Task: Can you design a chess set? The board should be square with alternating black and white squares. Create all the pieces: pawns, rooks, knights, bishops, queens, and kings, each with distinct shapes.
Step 1194:
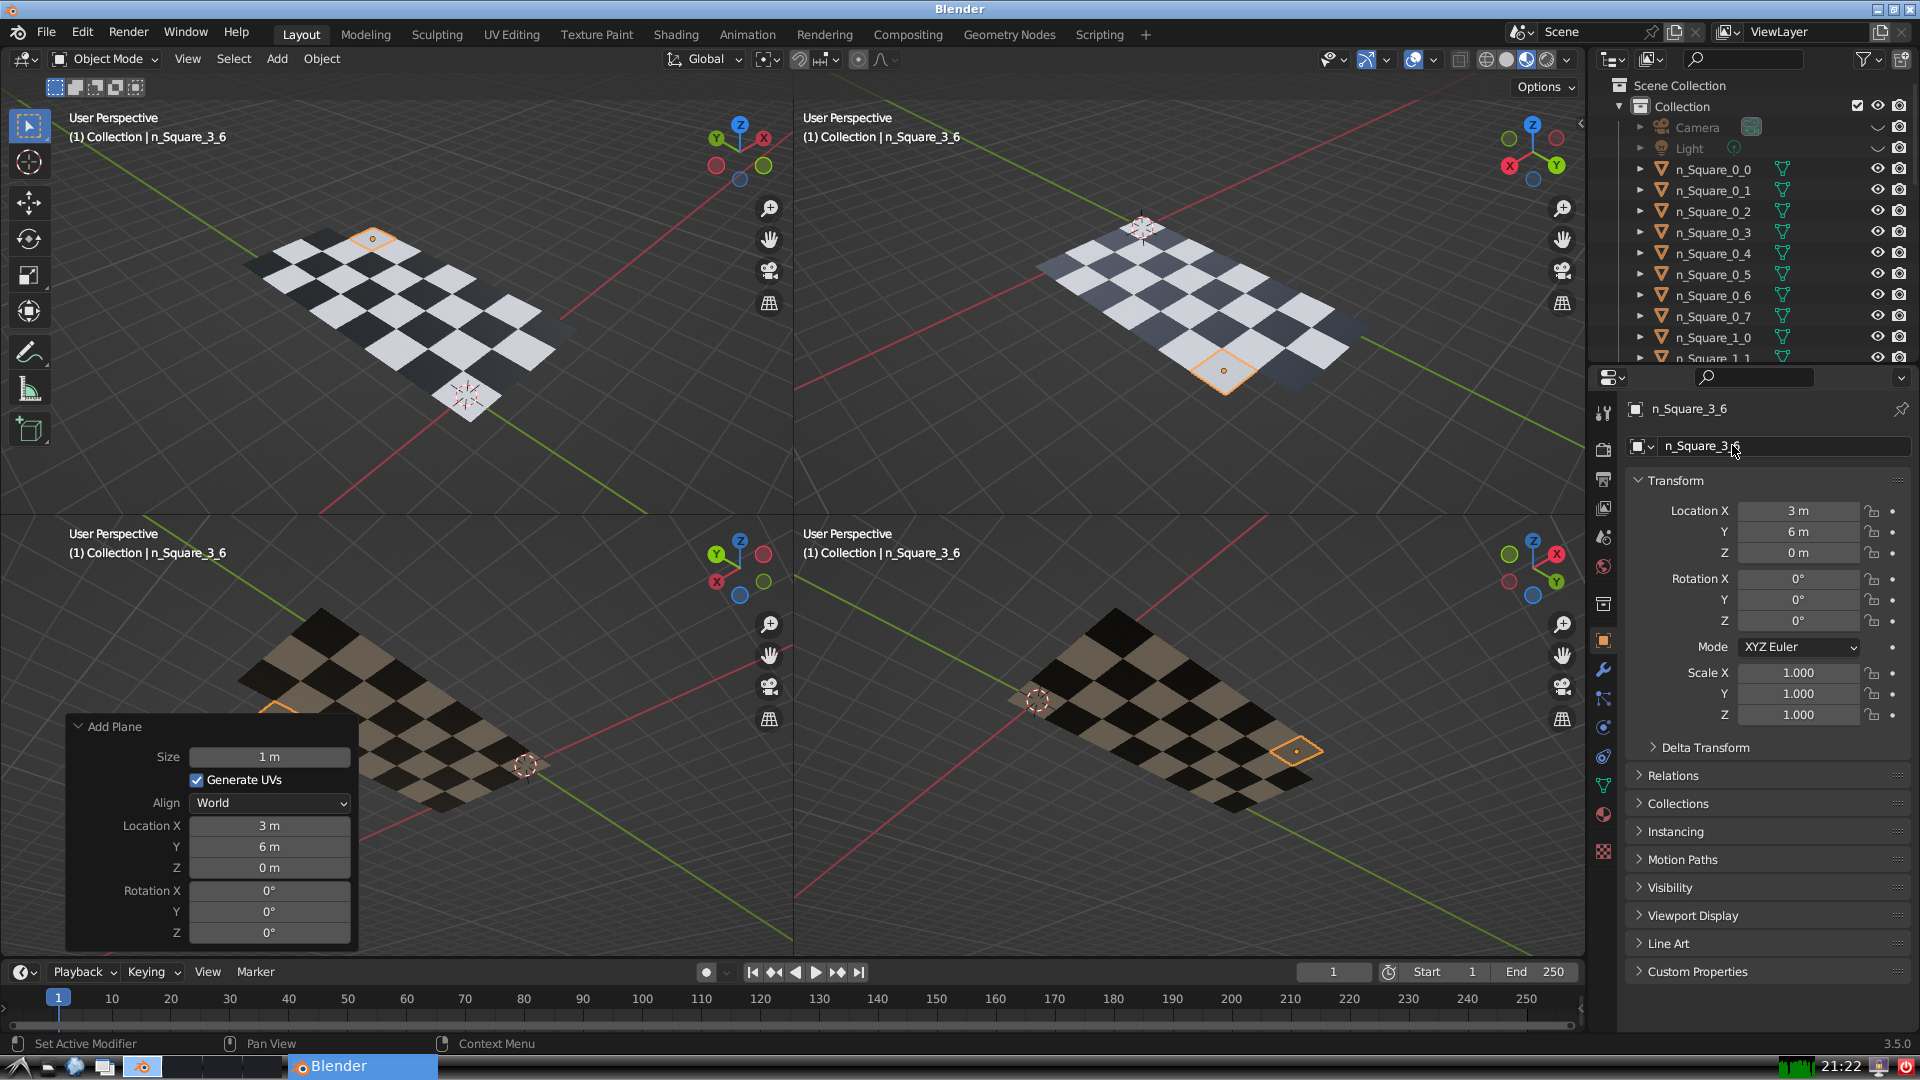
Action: {"mouse_move": [1603, 815]}